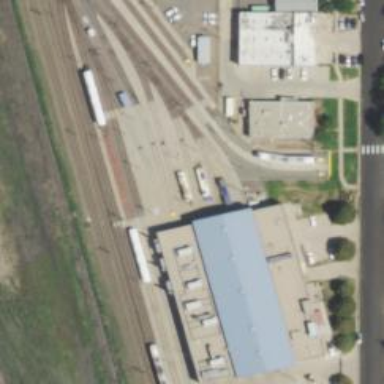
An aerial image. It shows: Light rail service yard with electrified contact lines. Building passage tunnel is also visible in the scene.